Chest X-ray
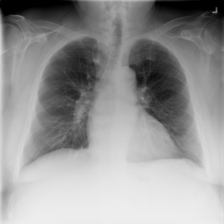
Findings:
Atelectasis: negative
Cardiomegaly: negative
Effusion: negative
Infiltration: negative
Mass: negative
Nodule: negative
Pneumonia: negative
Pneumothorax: negative
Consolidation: negative
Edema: negative
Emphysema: negative
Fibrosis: negative
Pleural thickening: negative
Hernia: negative